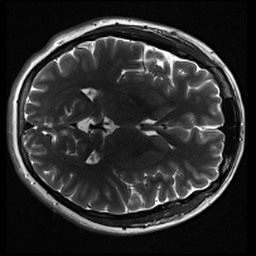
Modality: inplaneT2
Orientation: axial